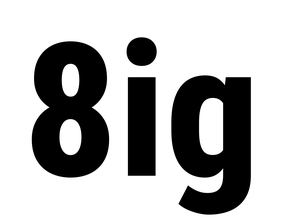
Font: Roboto_Condensed_ExtraBold